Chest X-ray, PA view. Patient: 40 years old, sex M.
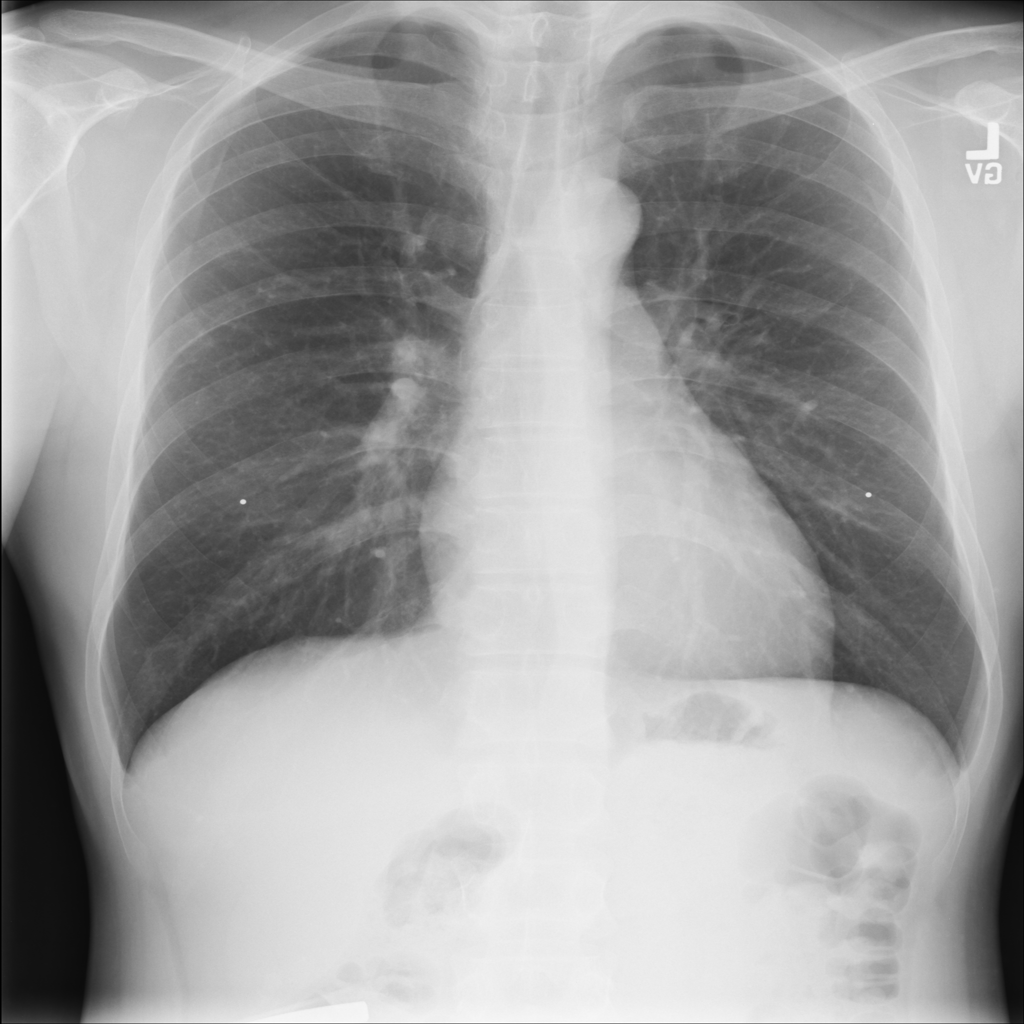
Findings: No Finding